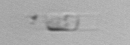
Label: Skeletonema